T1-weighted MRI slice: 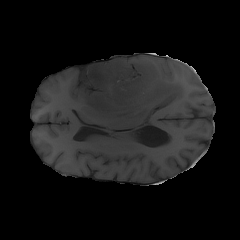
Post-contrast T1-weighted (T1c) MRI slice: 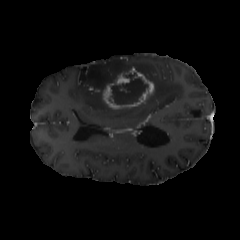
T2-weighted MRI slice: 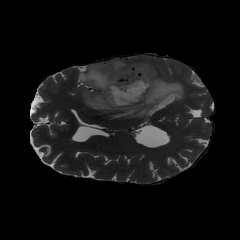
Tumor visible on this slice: yes